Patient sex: M
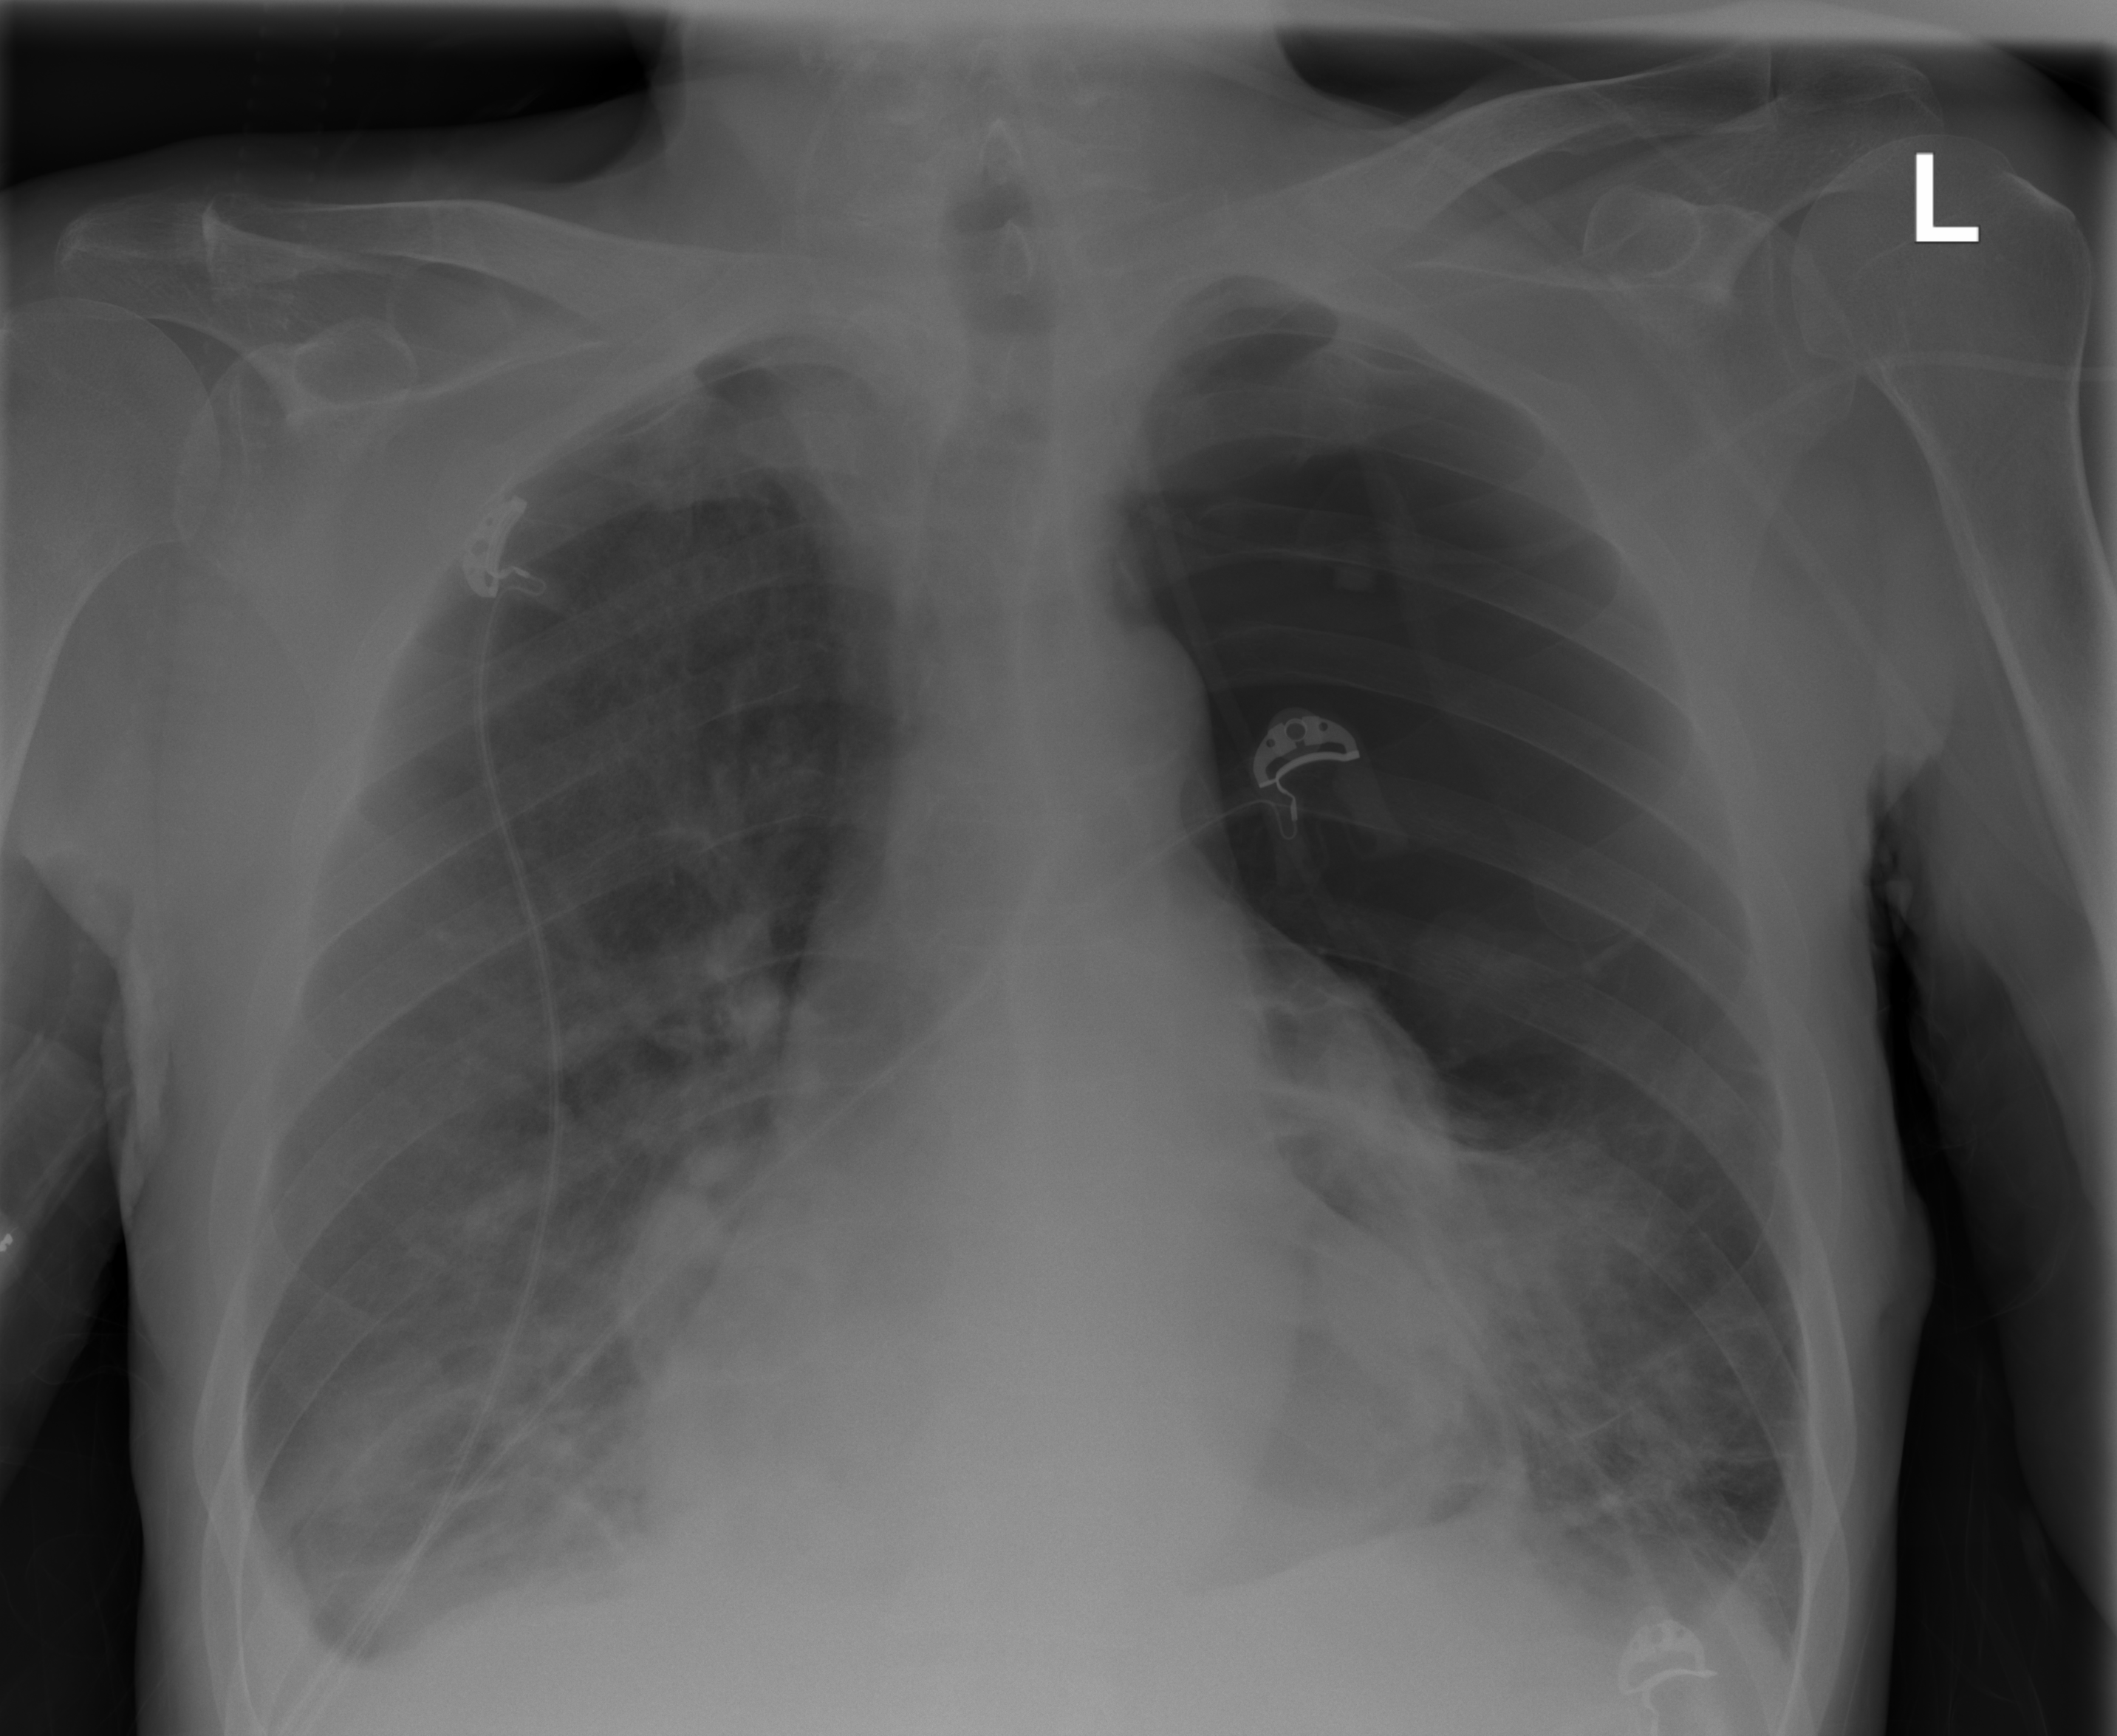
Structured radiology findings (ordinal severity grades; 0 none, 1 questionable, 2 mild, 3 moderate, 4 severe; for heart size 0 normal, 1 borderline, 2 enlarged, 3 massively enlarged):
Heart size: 1
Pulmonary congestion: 0
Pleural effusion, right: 2
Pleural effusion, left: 2
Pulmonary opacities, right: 0
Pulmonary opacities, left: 0
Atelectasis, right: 2
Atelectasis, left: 2